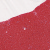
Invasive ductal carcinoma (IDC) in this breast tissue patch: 0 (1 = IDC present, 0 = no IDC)